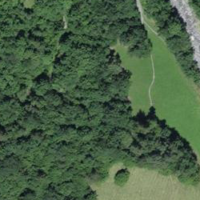
EUNIS habitat code: 32
Species observed at this site:
Astrantia major